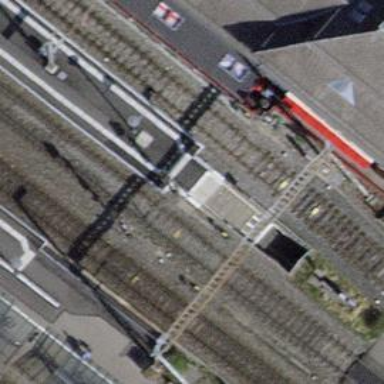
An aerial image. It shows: Railway signal.